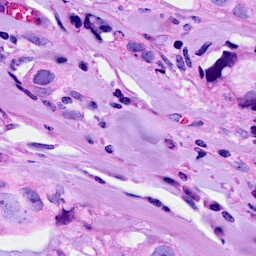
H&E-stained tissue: Breast